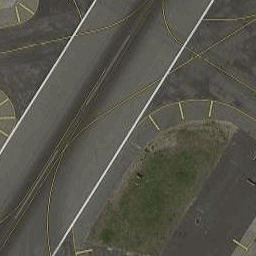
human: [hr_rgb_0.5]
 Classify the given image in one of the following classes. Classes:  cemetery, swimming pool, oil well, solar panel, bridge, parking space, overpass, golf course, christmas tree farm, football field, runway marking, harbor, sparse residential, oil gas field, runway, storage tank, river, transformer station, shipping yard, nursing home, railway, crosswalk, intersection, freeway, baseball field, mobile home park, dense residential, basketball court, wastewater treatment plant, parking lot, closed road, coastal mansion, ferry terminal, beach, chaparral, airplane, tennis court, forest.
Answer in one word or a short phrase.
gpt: runway